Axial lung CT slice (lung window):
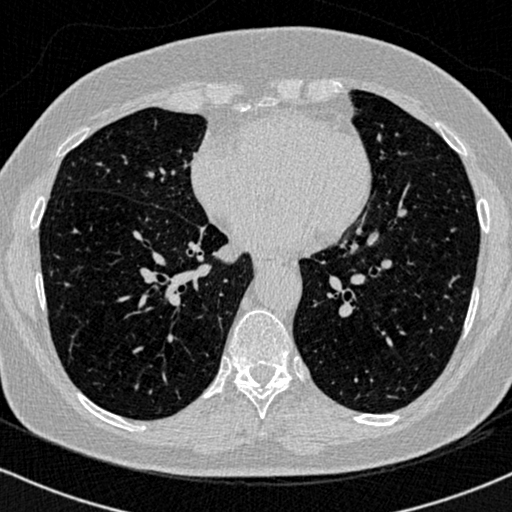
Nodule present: no